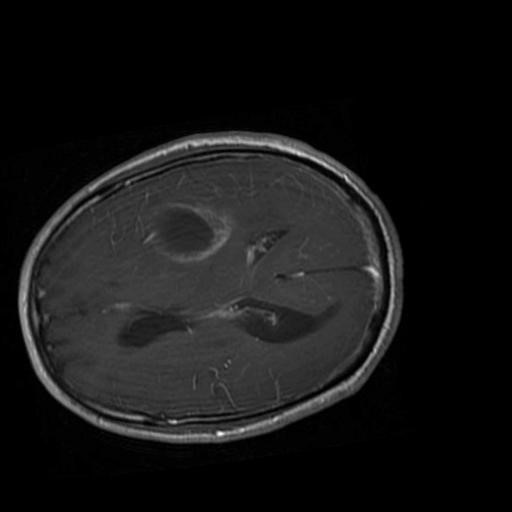
Label: brain_glioma